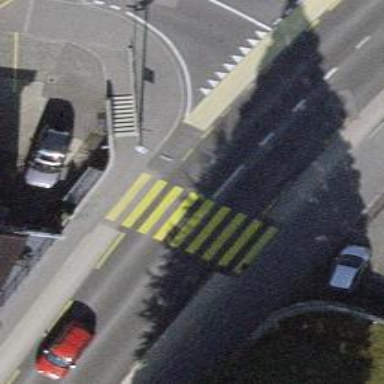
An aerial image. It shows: Zebra crossing on the road.